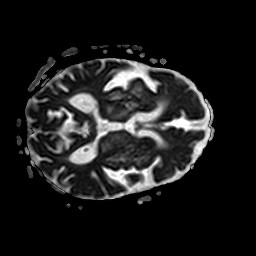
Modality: ADC
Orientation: axial
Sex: female
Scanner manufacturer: philips
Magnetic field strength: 3 T
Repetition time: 4.007 s
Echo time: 0.06134 s